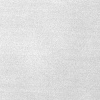
Atmospheric dust classification: dusty